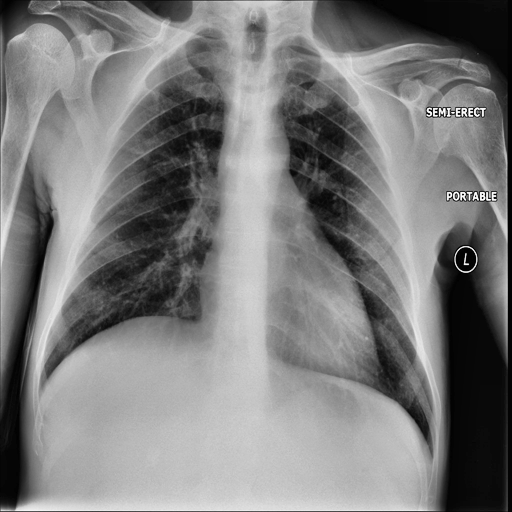
Finding: NORMAL